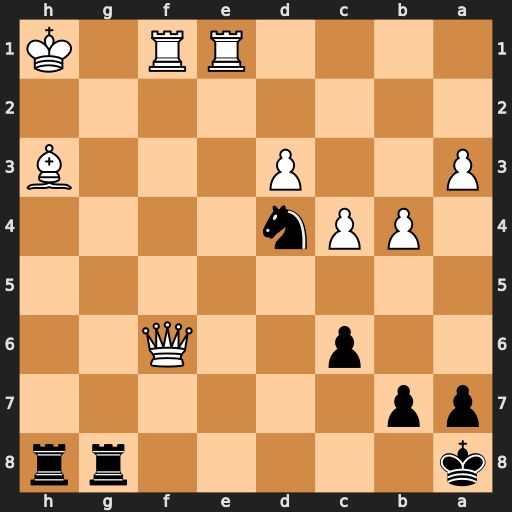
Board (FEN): k5rr/pp6/2p2Q2/8/1PPn4/P2P3B/8/4RR1K
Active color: b
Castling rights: -
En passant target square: -
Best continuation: Rxh3#